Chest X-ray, AP view. Patient: 15 years old, sex M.
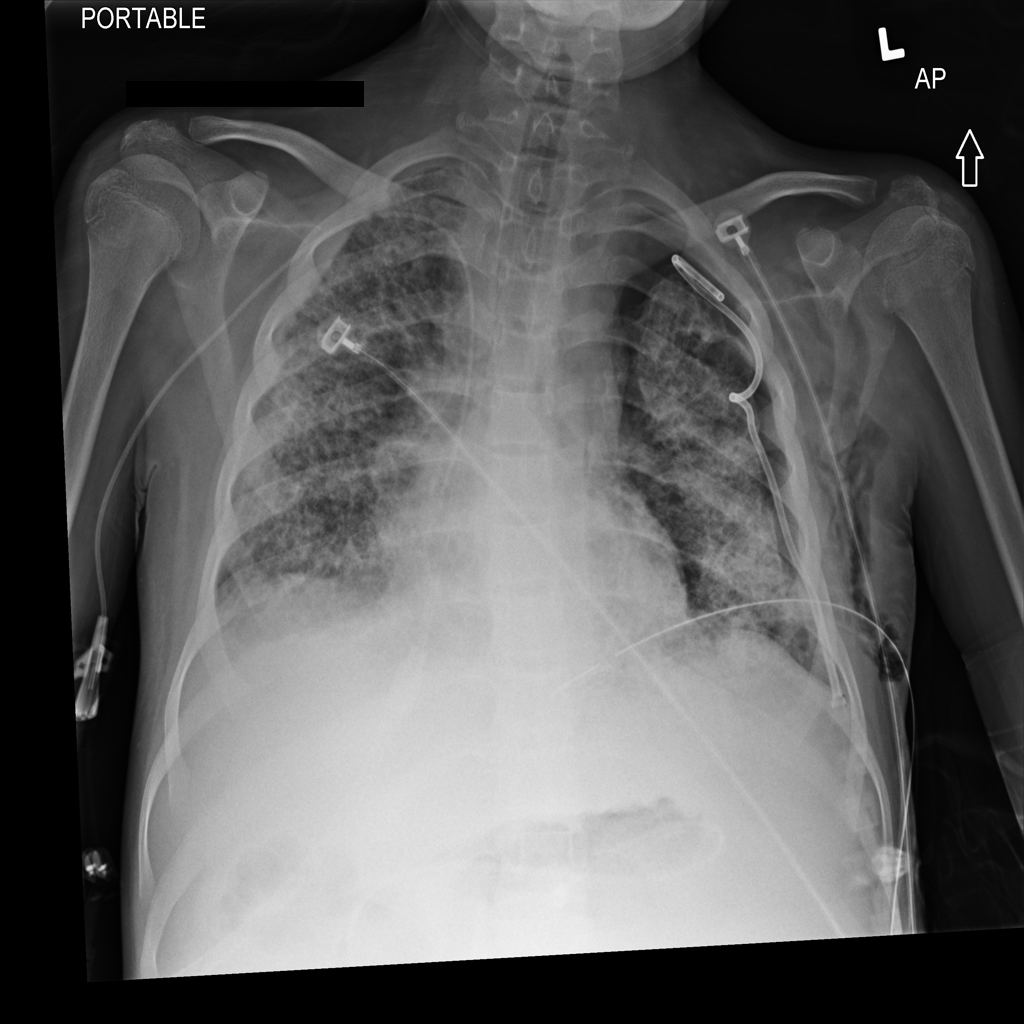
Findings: Effusion